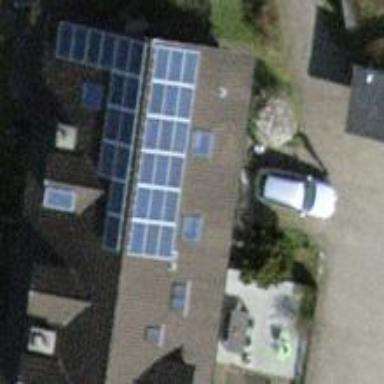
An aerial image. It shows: Solar power generator with photovoltaic panels.